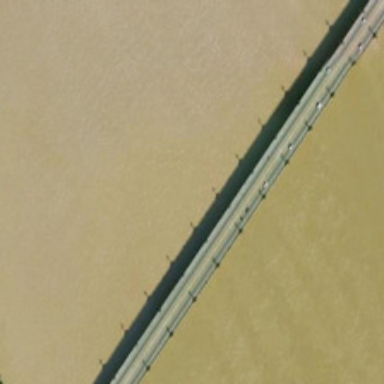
A long bridge is on a yellow river .